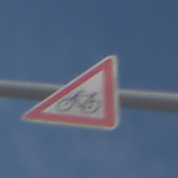
Verkehrszeichen: RadverkehrRechts
Umgebung: Outdoor, Nature
Tageszeit: MorningAfternoon
Wetter: PartlyCloudy
Licht: Natural
Jahreszeit: NotSpecified
Kontrast: HighContrast